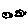
Label: fish